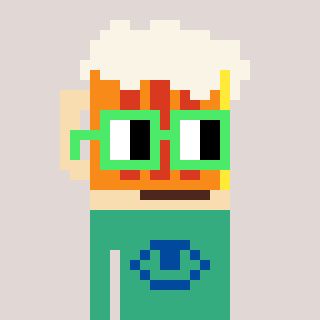
a pixel art character with square light green glasses, a beer-shaped head and a teal-colored body on a warm background